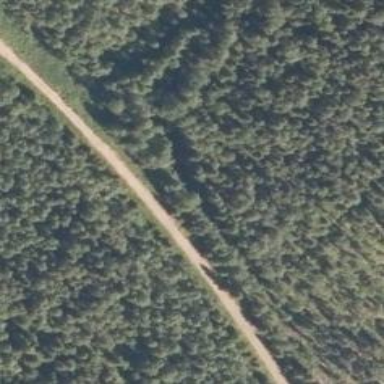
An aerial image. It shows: Abandoned railway track with grade 2 tracktype. This track has one railway line.